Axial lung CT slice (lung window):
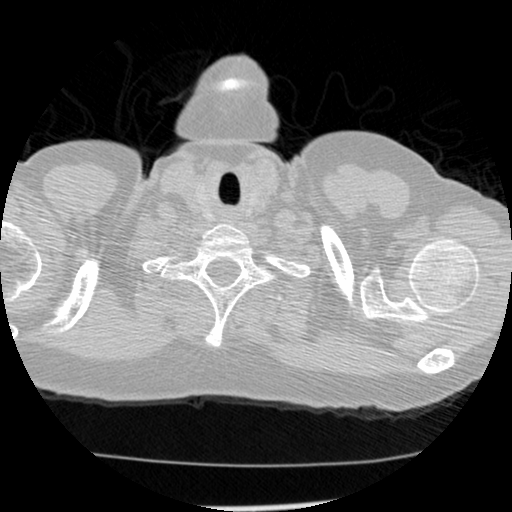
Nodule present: no